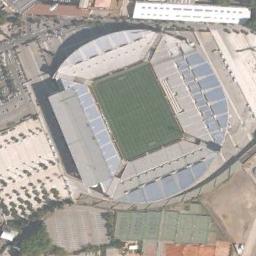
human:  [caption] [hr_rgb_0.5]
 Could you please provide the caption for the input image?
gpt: The circular stadium is surrounded by trees and roads .

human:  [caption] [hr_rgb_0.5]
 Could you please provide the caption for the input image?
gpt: The stadium is surrounded by blue chairs forming into a ellipse .

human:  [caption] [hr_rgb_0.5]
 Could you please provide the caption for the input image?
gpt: The stadium is next to some buildings and trees .

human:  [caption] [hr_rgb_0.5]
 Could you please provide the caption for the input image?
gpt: There are lots of buildings around the stadium with amounts of bleachers painted blue and white which spell marseille .

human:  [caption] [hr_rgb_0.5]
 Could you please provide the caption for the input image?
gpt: There are some buildings around the stadium .